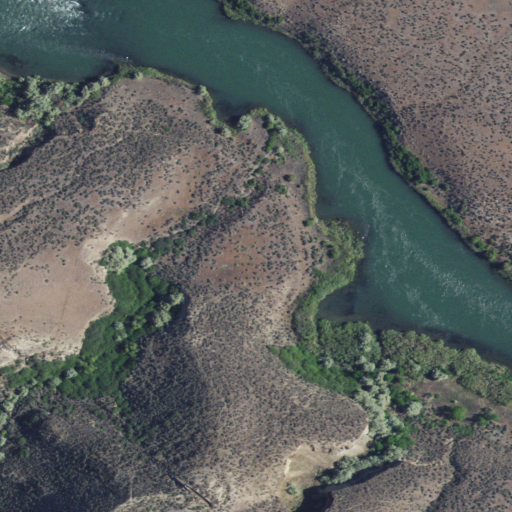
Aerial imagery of valley in Idaho named Deer Gulch containing shrub, open water, grassland, and herbaceous wetlands